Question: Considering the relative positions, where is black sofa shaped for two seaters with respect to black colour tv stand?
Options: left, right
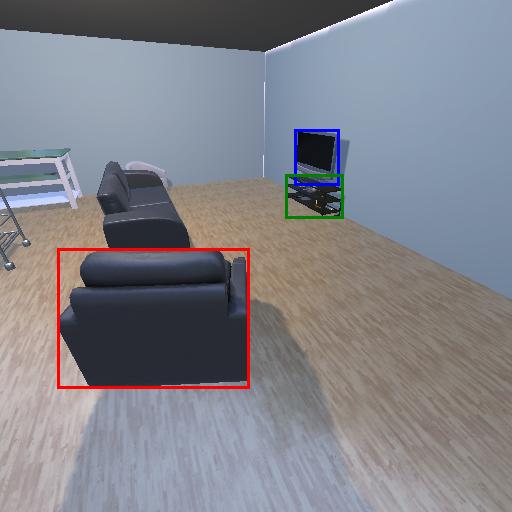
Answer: left